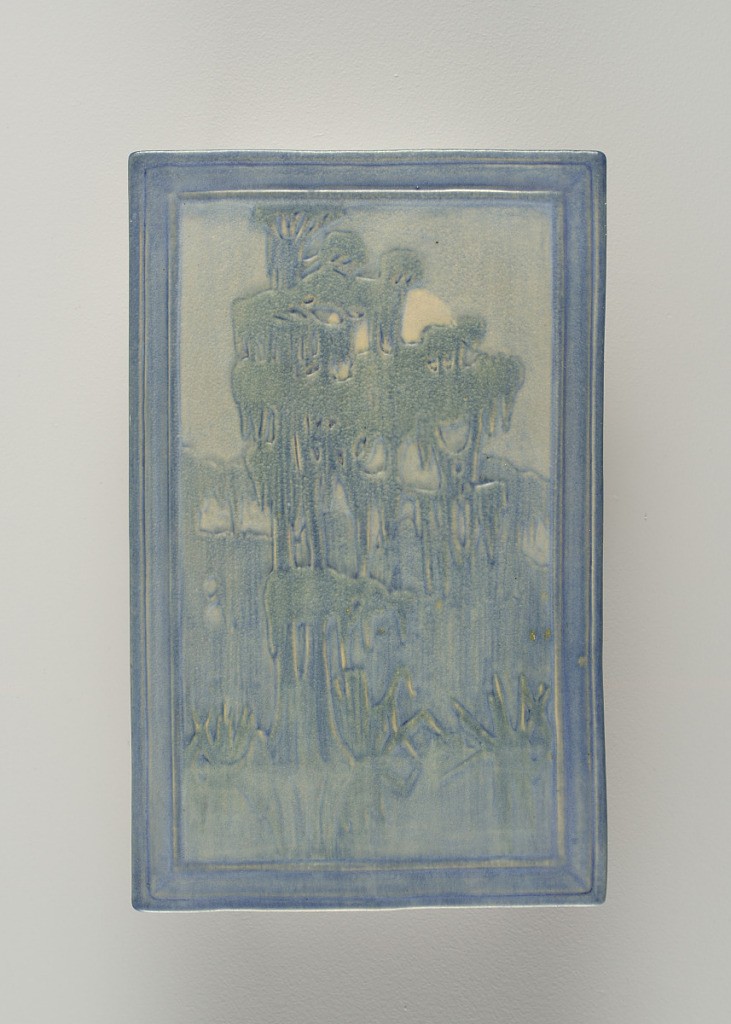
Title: Scenic
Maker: Sadie Agnes Estelle Irvine, American, 1887–1970
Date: ca. 1914
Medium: Molded earthenware
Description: Scenic plaque Spanish moss with moon. Molded rectangular plaque with carved design of cypress trees covered with moss set against a moonlit sky, all within a carved border. Underglaze colors of blues, greens, blue-greens and pale yellow.